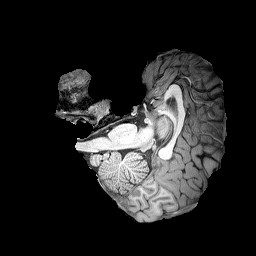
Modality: T1w
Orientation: axial
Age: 20
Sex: male
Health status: healthy